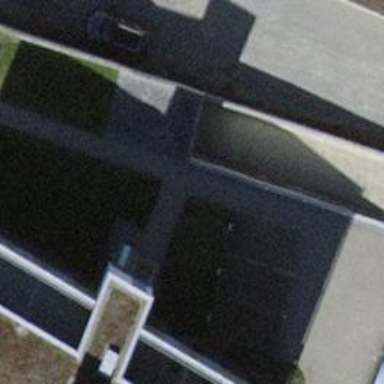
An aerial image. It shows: Parking entrance.